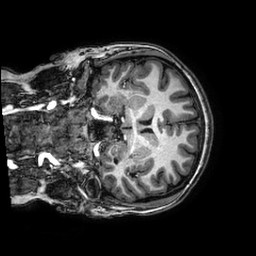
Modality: T1w
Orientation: coronal
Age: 20
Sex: female
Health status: healthy